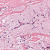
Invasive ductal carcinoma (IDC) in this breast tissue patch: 1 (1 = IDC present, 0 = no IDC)